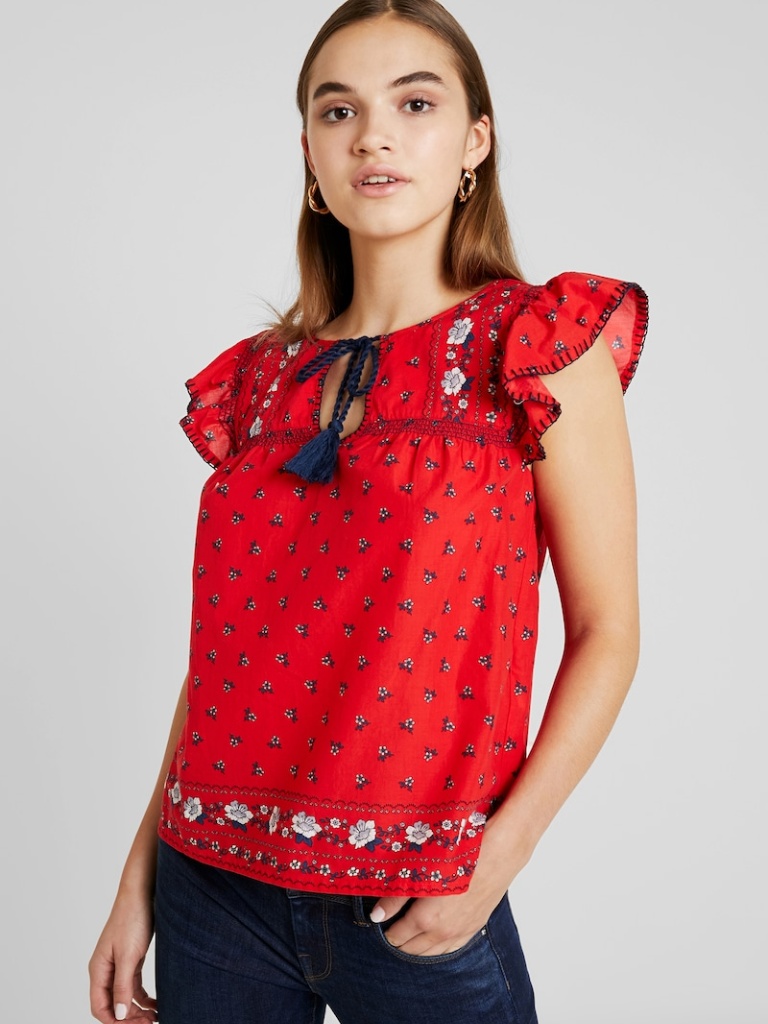
cotton loose sleeveless hip length Untucked keyhole blouse